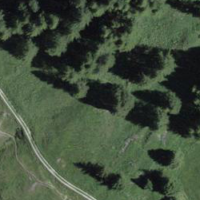
EUNIS habitat code: 26
Species observed at this site:
Cyaniris semiargus
Clinopodium alpinum